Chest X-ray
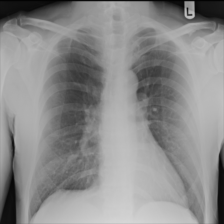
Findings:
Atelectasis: negative
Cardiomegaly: negative
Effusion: negative
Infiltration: negative
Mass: negative
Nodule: negative
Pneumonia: negative
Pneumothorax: negative
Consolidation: negative
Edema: negative
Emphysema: negative
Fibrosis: negative
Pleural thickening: negative
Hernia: negative